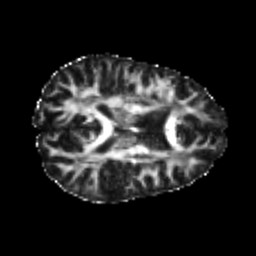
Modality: FA
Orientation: axial
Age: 21
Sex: female
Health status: healthy
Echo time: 0.074 s